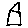
Label: house